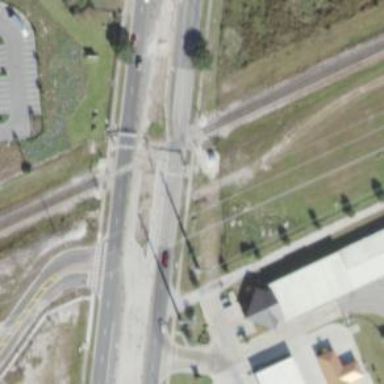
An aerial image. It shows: Crossing for the railway.